Question: I am pretty new to R and i'm trying to get a stacked bar plot. My data looks like this:
'''
name value1 value2
1 A 1118 239
2 B 647 31
3 C 316 1275
4 D 2064 230
5 E 231 85
'''
I need a horizontal bar graph with stacked values, this is as far as i can get with my limited R skills (and most of that is also copy-pasted):
'''
melted <- melt(data, id.vars=c("name"))
melted$name <- factor(
melted$name,
levels=rev(sort(unique(melted$name))),
ordered=TRUE
)
melted2 <- melted[order(melted$value),]
ggplot(melted2, aes(x= name, y = value, fill = variable)) +
geom_bar(stat = "identity") +
coord_flip()
'''
It even took me several hours to get to this point, with witch I am pretty content as far as looks go, this is the produced output

What I now want to do is to get the bars ordered by summed up value (D is first, followed by C, A, B, E). I googled and tried some 'reorder' and 'order' stuff, but I simply can't get it to behave like I want it to. I'm sure the solution has to be pretty simple, so I hope you guys can help me with this.
Thanks in advance!
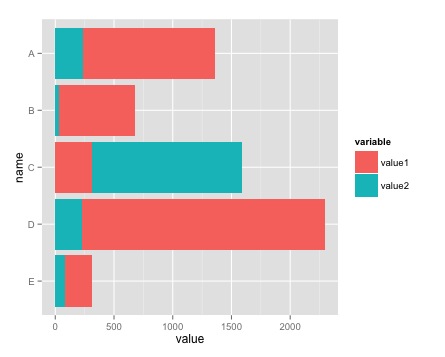
Answer: Well, I am not down or keeping up with all the latest changes in ggplot, but here is one way you could remedy this
I used your idea to set up the factor levels of 'name' but based on the grouped sums. You might also find 'order = variable' useful at some point, which will order the bar colors based on the variable, but not needed here
'''
data <- read.table(header = TRUE, text = "name value1 value2
1 A 1118 239
2 B 647 31
3 C 316 1275
4 D 2064 230
5 E 231 85")
library('reshape2')
library('ggplot2')
melted <- melt(data, id.vars=c("name"))
melted <- within(melted, {
name <- factor(name, levels = names(sort(tapply(value, name, sum))))
})
levels(melted$name)
# [1] "E" "B" "A" "C" "D"
ggplot(melted, aes(x= name, y = value, fill = variable, order = variable)) +
geom_bar(stat = "identity") +
coord_flip()
'''